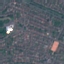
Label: Residential